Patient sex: F
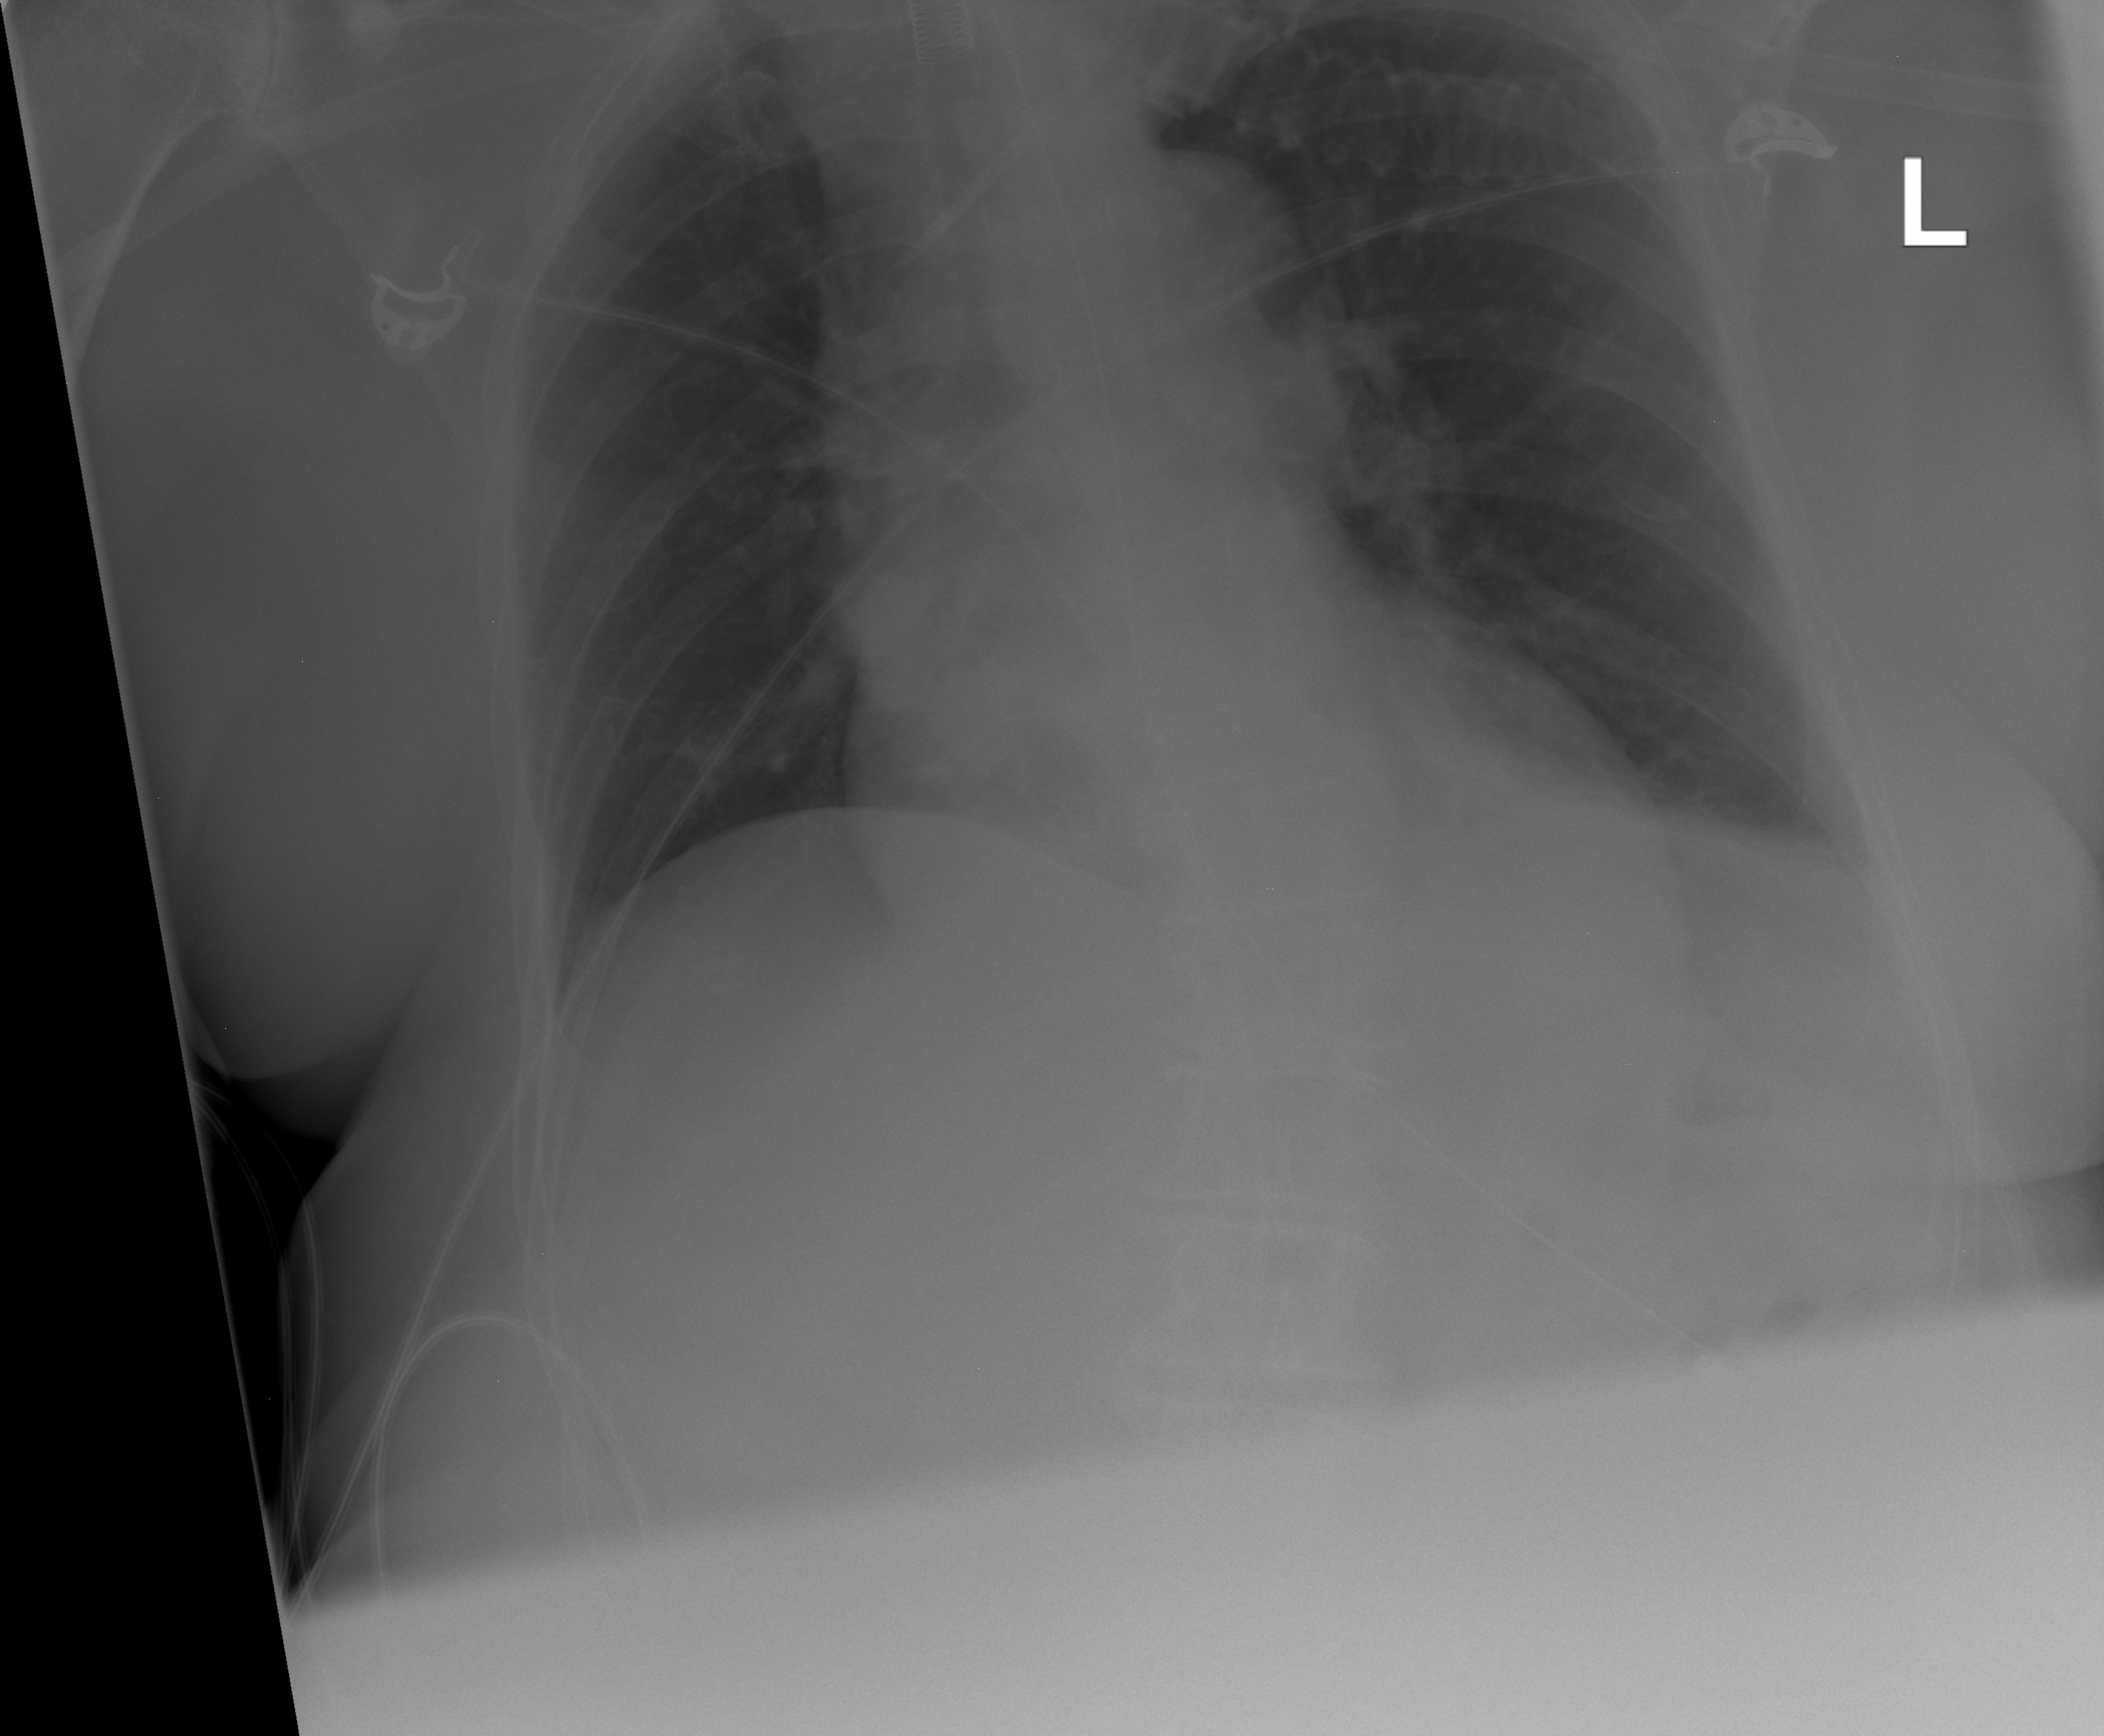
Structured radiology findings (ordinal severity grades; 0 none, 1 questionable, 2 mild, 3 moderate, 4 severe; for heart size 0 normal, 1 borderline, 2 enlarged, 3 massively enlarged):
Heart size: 2
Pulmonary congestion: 0
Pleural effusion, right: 0
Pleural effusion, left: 0
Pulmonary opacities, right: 0
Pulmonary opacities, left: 0
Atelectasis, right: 0
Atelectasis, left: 2